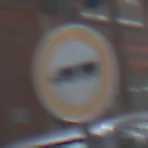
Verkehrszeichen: VerbotLastkraftwagenMitAnhaenger
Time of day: MorningAfternoon
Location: Outdoor (Urban)
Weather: Overcast
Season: NotSpecified
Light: Natural